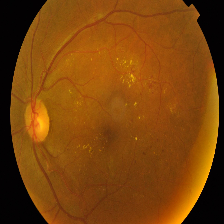
Diabetic retinopathy grade: Proliferative DR